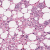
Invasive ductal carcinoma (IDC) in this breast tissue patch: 1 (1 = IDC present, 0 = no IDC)